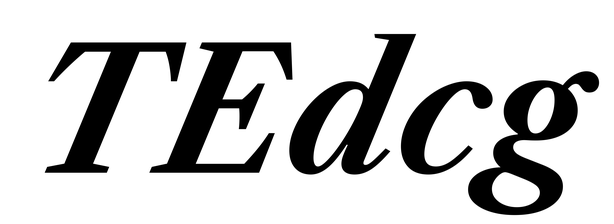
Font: LibreCaslonText-Italic_Bold_Italic